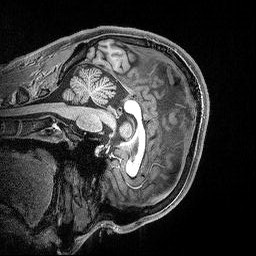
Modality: T1w
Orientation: sagittal
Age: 47
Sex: female
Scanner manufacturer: siemens
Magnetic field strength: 3 T
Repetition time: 2.3 s
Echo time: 0.00298 s